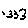
Label: tree